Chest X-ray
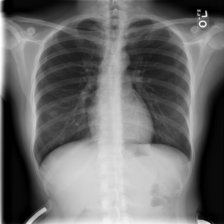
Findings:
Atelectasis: negative
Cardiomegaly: negative
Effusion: negative
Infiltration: negative
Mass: negative
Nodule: negative
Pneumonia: negative
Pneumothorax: negative
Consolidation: negative
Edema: negative
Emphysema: negative
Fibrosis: negative
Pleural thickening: negative
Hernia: negative